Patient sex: M
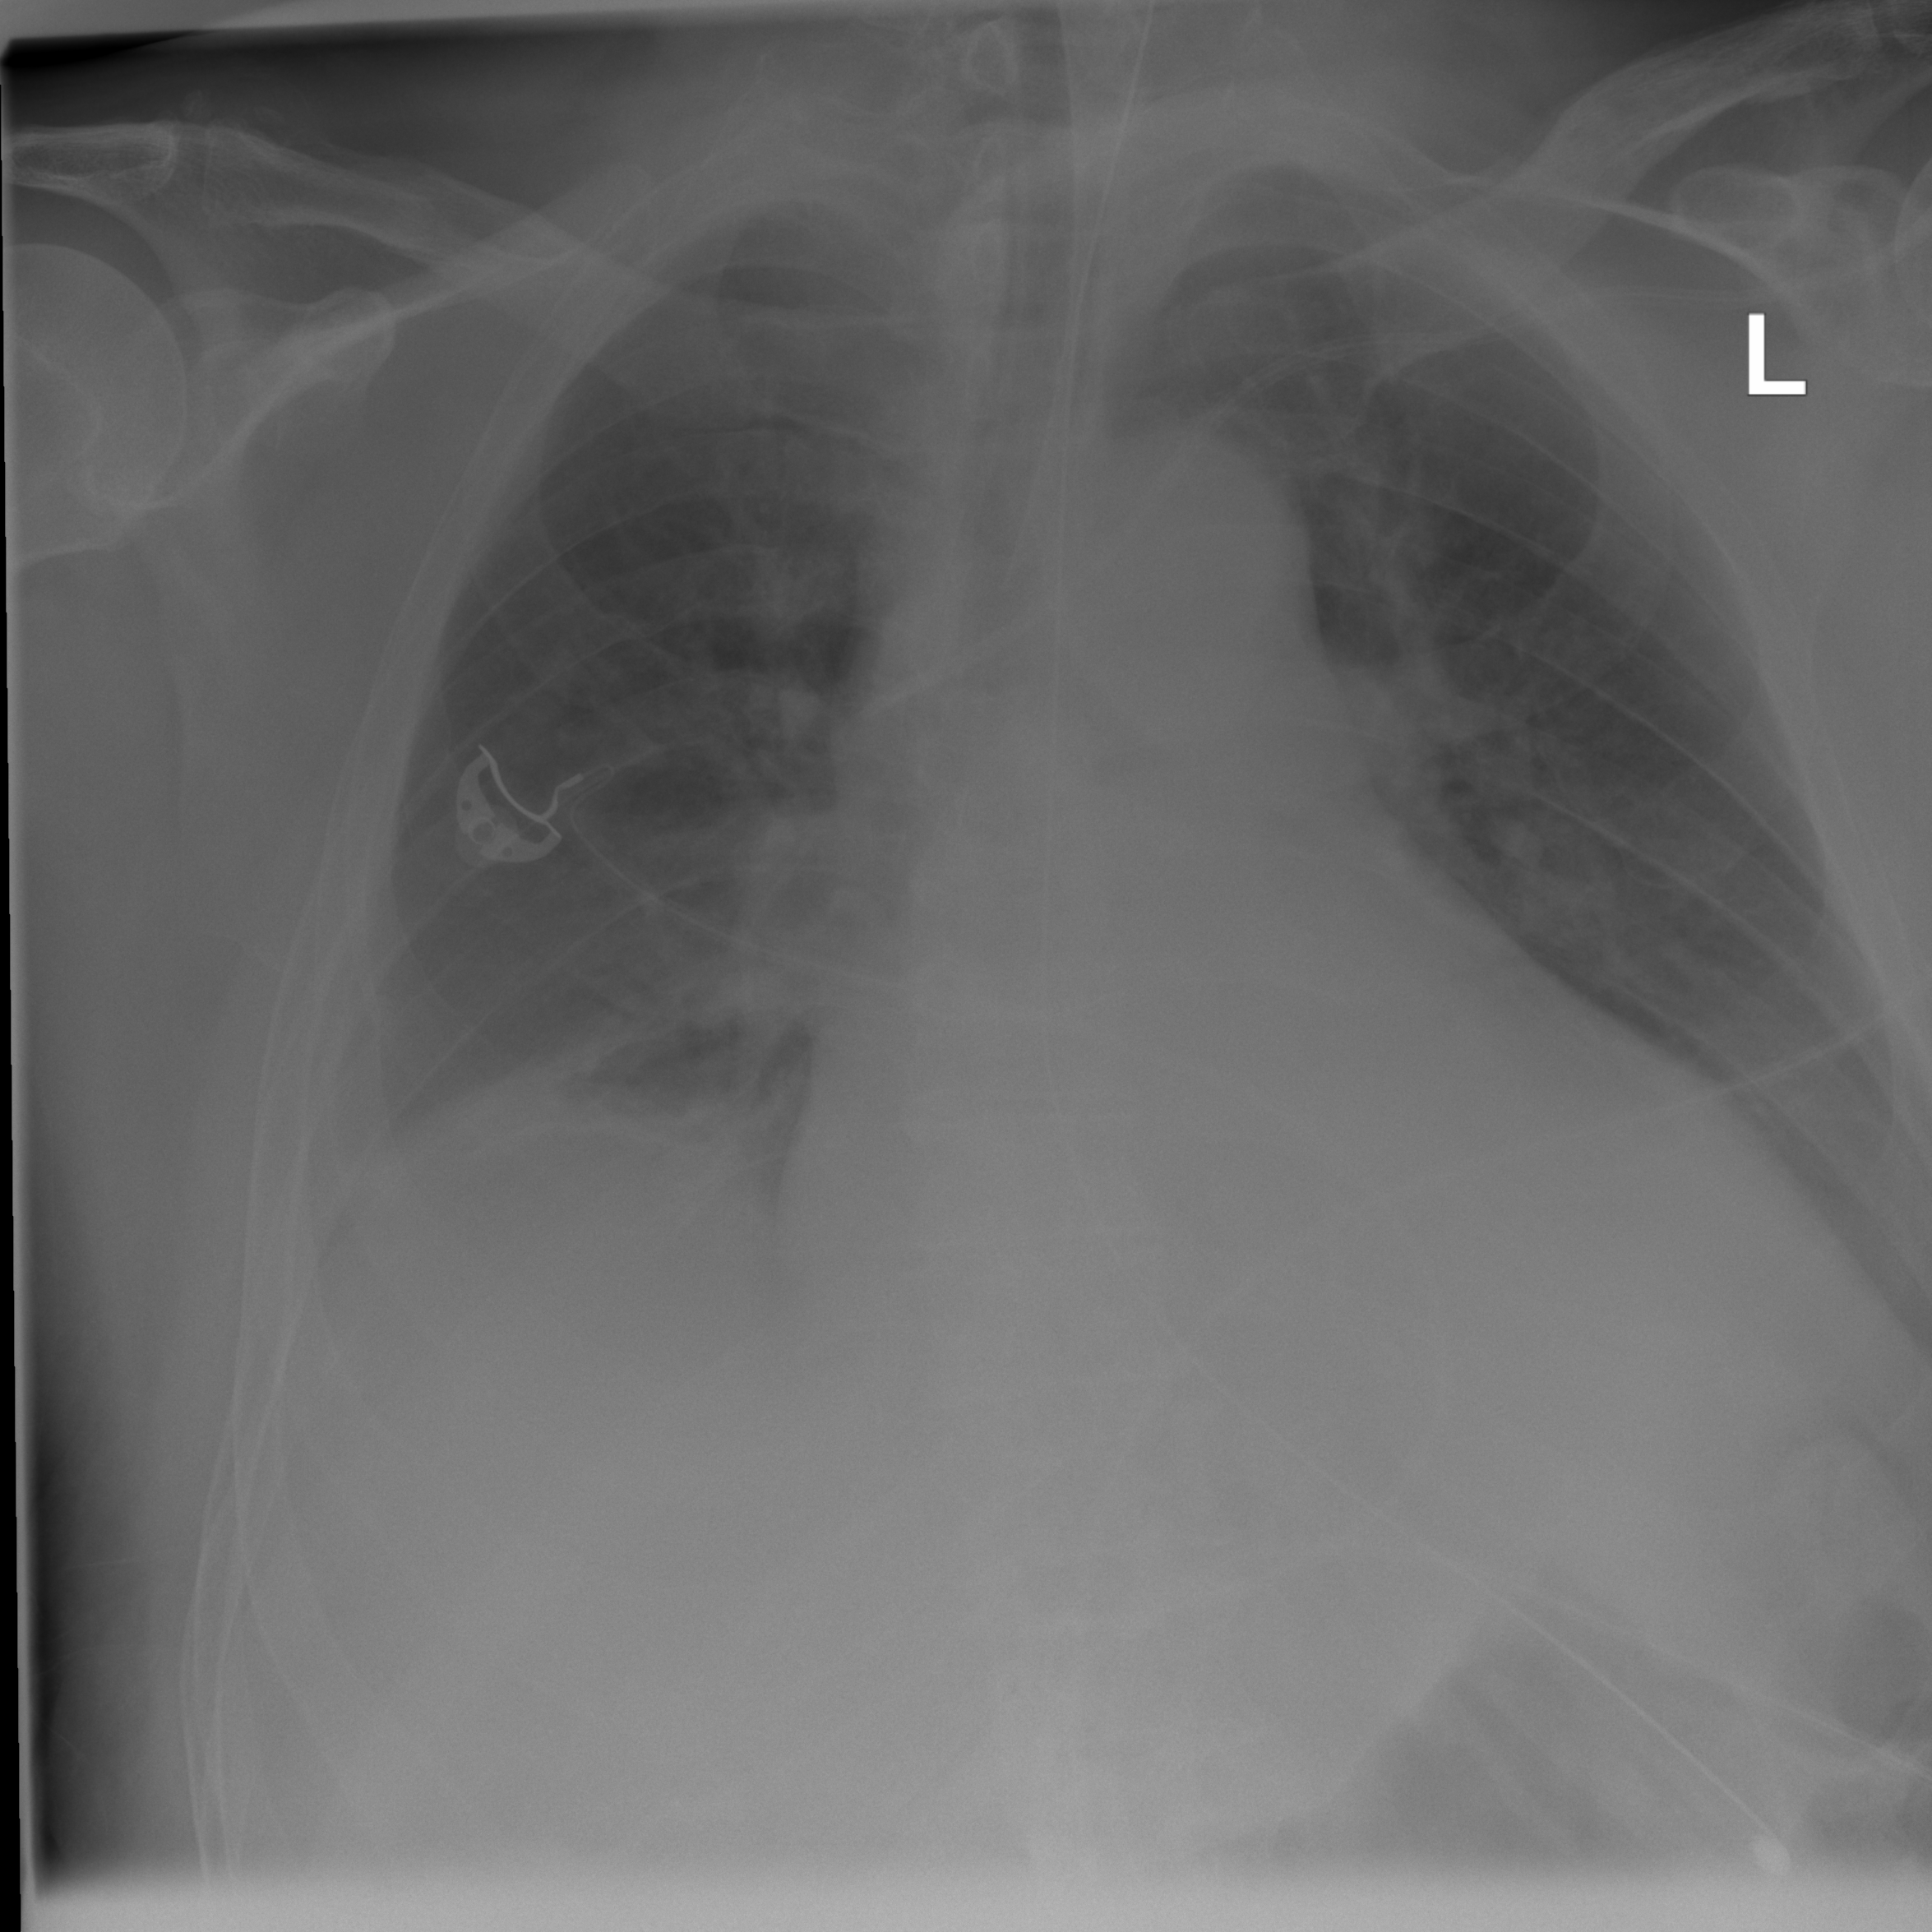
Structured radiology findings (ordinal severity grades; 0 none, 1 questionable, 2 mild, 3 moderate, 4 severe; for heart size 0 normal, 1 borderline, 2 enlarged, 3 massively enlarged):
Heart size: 2
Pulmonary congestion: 0
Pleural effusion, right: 0
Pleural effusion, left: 0
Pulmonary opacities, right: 0
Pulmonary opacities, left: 0
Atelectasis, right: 2
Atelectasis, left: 2